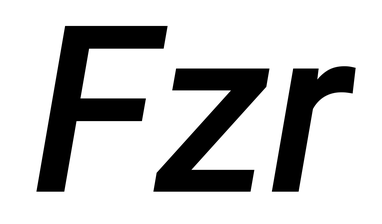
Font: Roboto-Italic_Medium_Italic